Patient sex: M
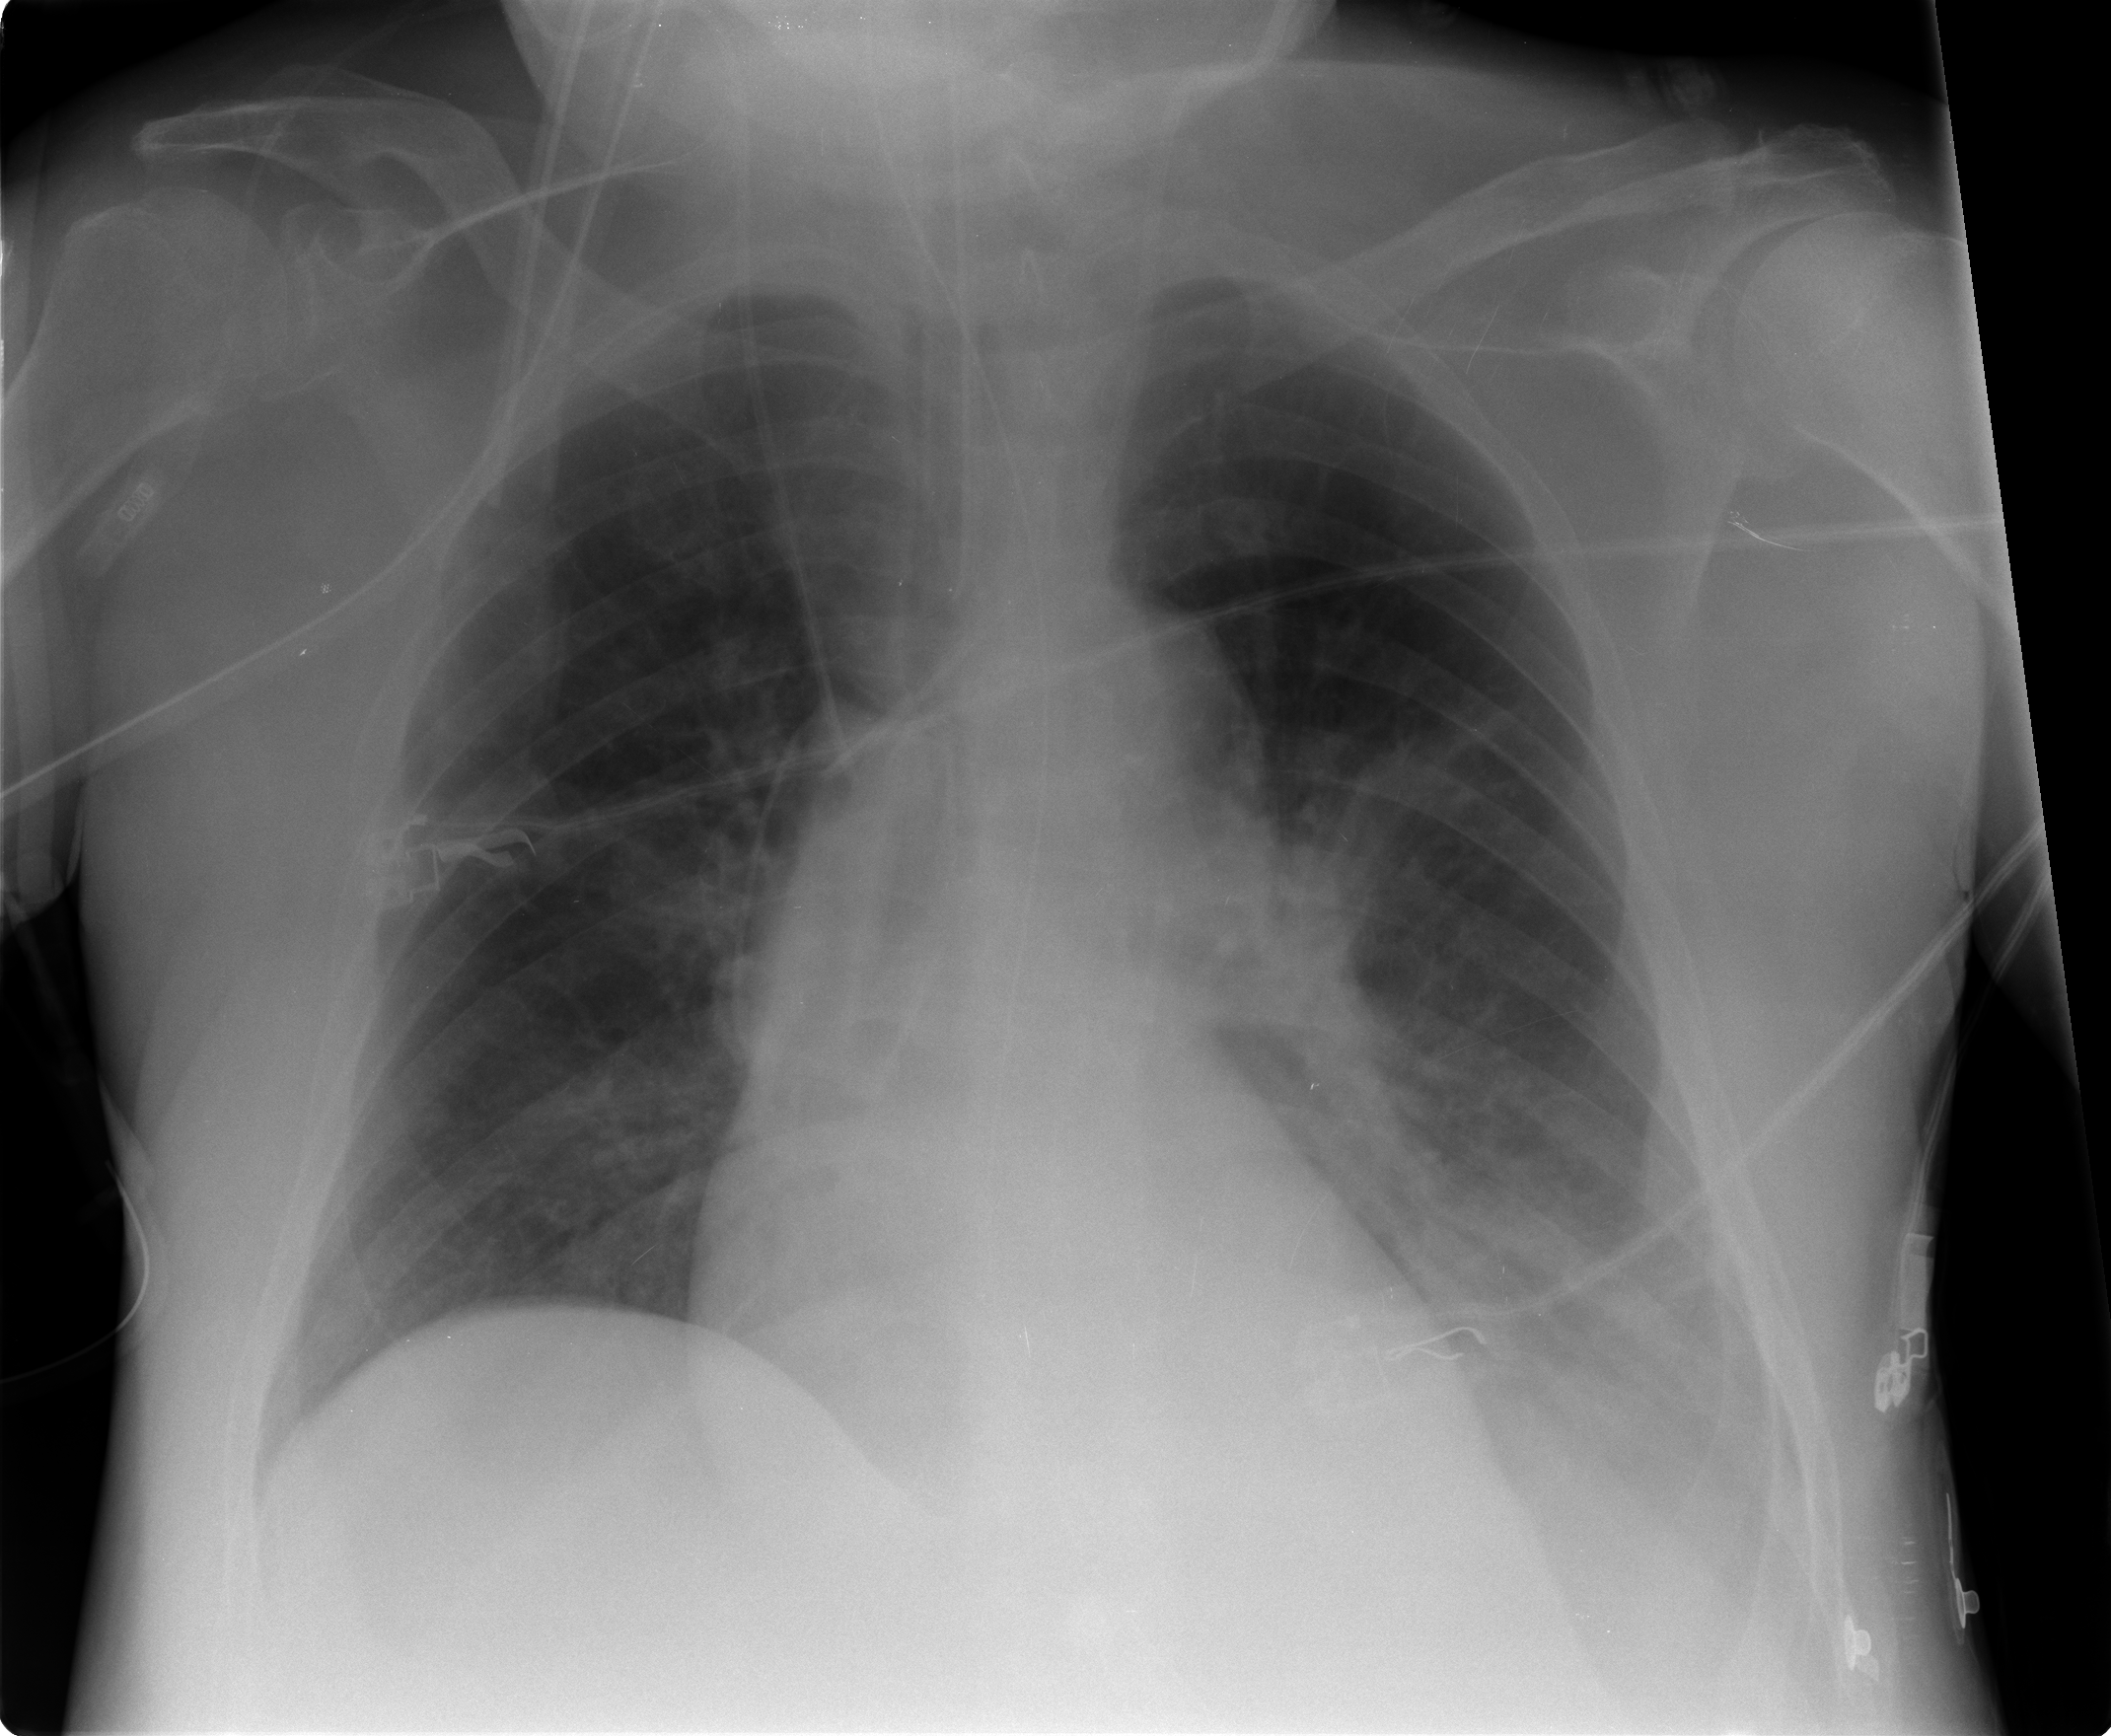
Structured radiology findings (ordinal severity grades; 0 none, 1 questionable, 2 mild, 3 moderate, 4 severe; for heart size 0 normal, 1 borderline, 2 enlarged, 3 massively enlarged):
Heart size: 0
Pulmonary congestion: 1
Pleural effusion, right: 0
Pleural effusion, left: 2
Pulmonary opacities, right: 0
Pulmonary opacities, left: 2
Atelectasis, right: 0
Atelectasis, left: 2